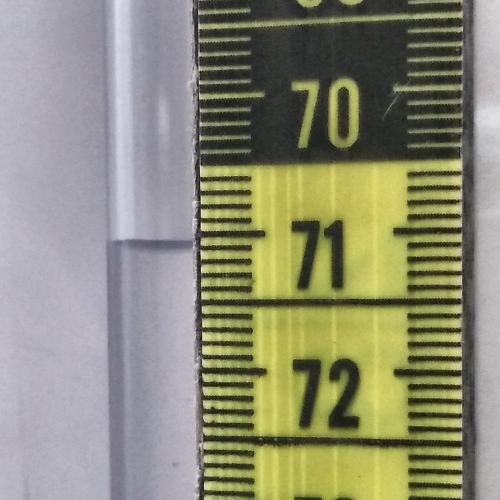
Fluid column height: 71.1 cm